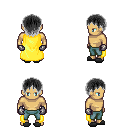
a pixel art fantasy rpg character, male body template, human, tanned skin, yellow cape, teal pants, gray plain hairstyle, metal gloves, gray slippers, four views (front, back, left, right), 2x2 character sprite sheet, small pixel art, hard edges, no anti-aliasing